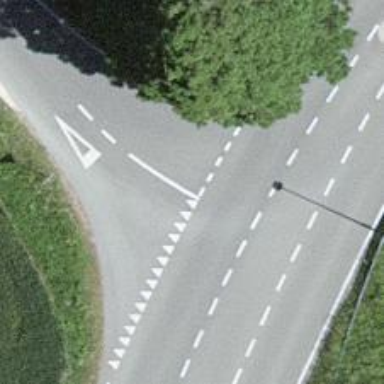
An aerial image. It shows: Road with "give way" sign.